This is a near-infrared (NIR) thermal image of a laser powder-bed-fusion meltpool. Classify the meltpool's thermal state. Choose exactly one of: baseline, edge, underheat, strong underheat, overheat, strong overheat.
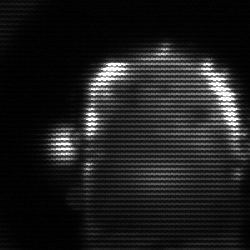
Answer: baseline